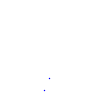
Particle: proton